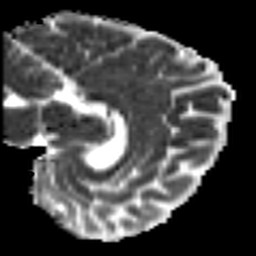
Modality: MD
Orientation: sagittal
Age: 21
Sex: female
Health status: healthy
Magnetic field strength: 3 T
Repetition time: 8.4 s
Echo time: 0.0926 s